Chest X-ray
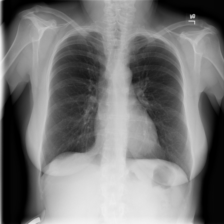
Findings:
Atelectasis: negative
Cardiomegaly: negative
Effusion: negative
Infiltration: negative
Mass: negative
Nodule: negative
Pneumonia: negative
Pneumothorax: negative
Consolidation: negative
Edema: negative
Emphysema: negative
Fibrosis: negative
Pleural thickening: negative
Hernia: negative